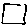
Label: square